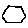
Label: hexagon